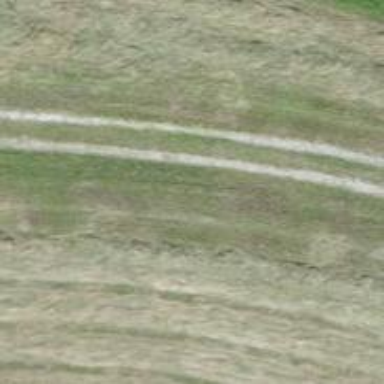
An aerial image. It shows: Dirt track with track grade of 5.